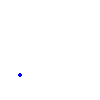
Particle: pion